Interaction volume radius: 5 \u00c5
Interaction volume height: 25 \u00c5
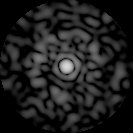
Disorder parameter: 0.7981